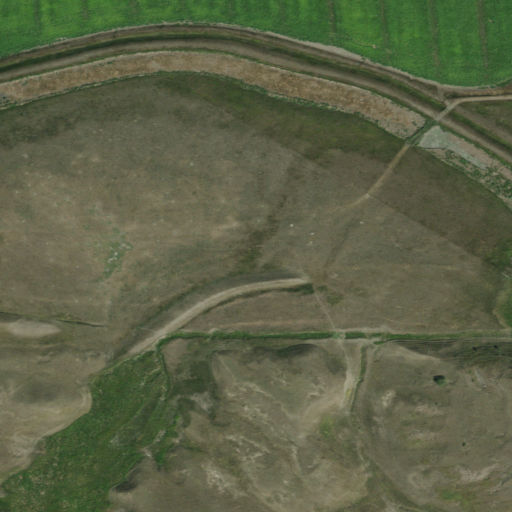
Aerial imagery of valley in South Dakota named Spring Draw containing grassland, cultivated crops, and pasture